Field crop: tomato
Growth stage: 1
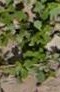
Species: portulaca